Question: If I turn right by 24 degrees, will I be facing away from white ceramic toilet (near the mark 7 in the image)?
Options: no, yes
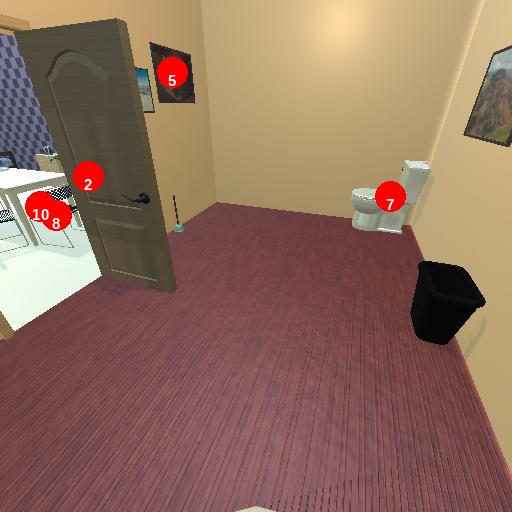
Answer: no